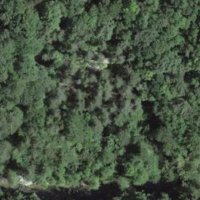
EUNIS habitat code: 44
Species observed at this site:
Saponaria ocymoides
Cephalanthera longifolia
Melittis melissophyllum
Mercurialis perennis